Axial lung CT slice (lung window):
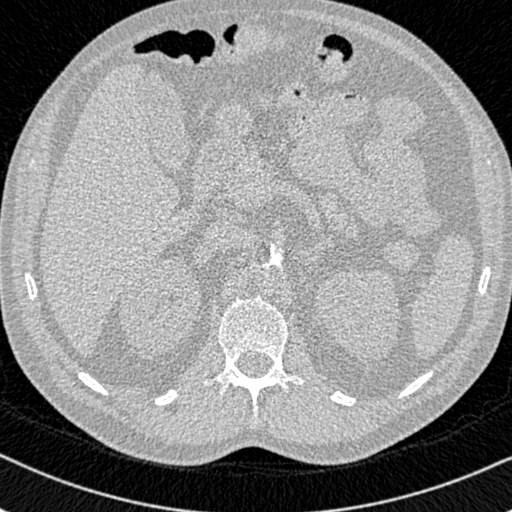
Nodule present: no